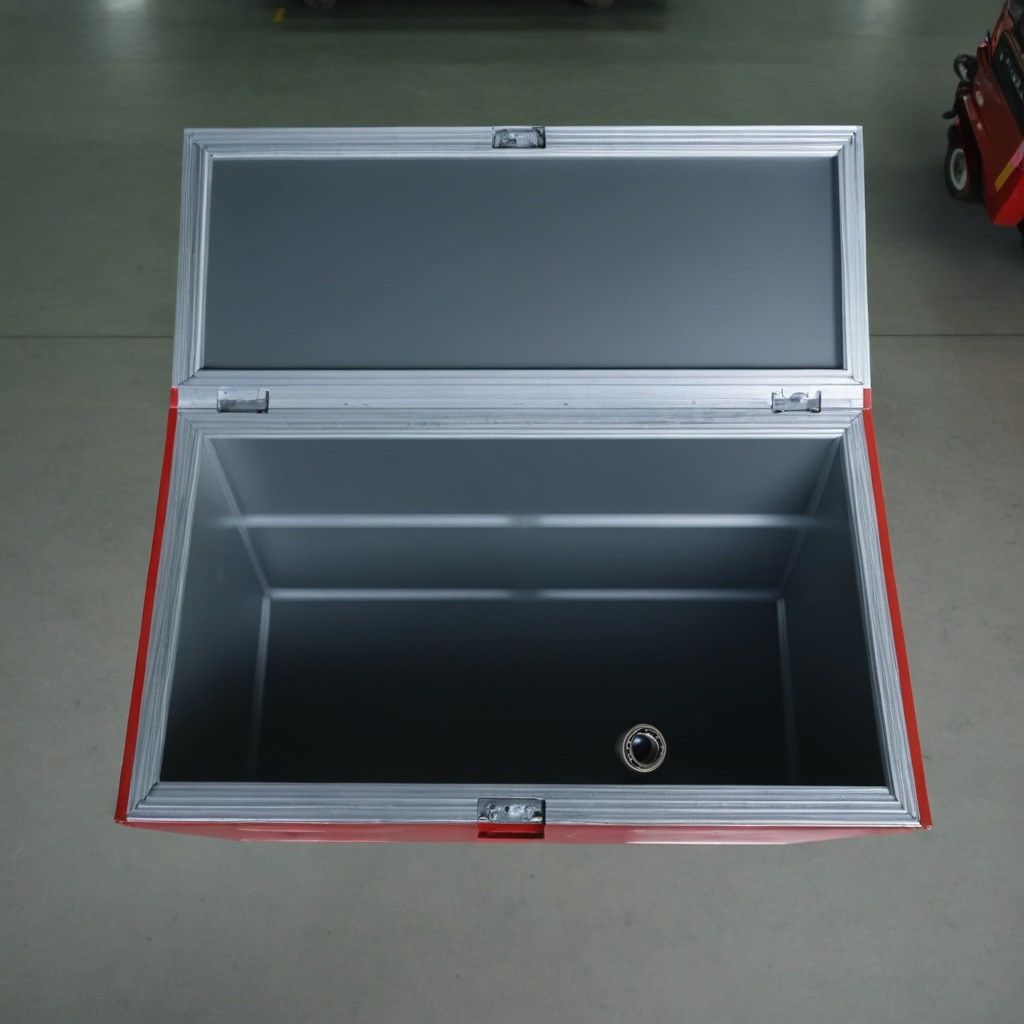
A metal ball bearing is lying on a toolbox surface in an airplane hangar workshop.